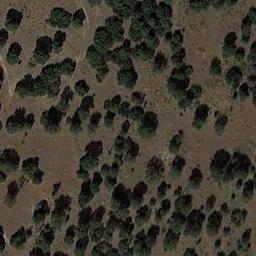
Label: chaparral